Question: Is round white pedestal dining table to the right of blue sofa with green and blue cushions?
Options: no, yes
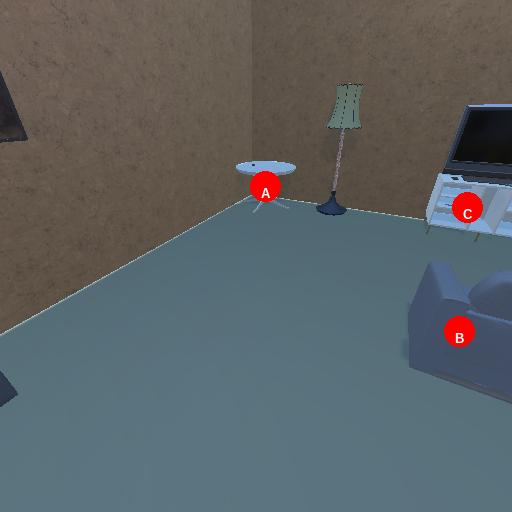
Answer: no